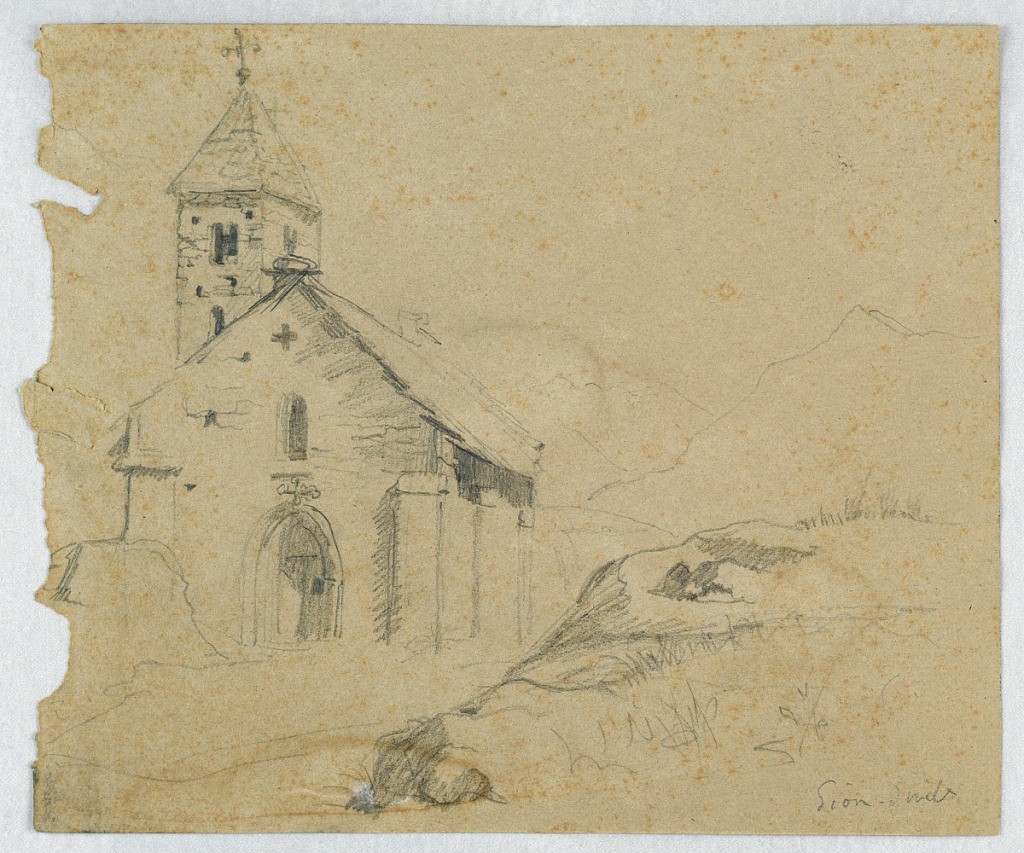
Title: Small Church in Sion, Switzerland
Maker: Daniel Huntington, American, 1816–1906
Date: August 1843
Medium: Graphite and white chalk on brown paper
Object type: Drawing
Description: Church at left and rocks at right, with mountain outlined beyond. Verso: Mountains outlined.